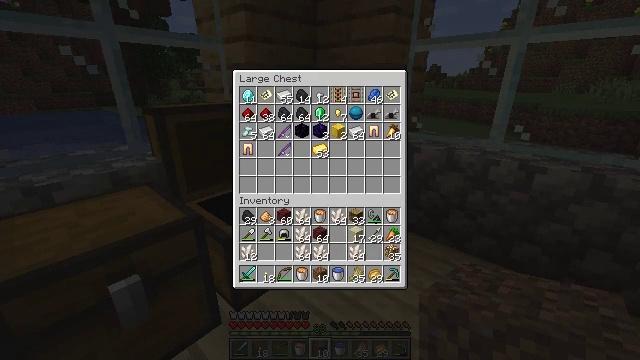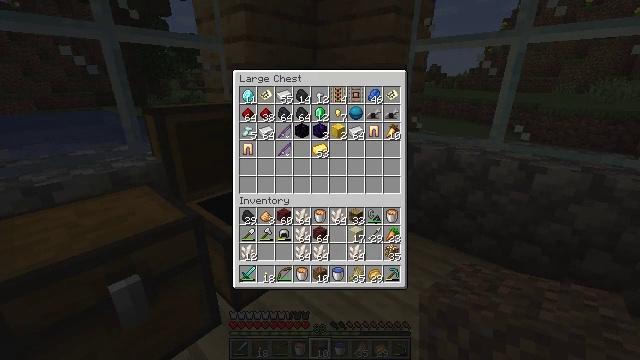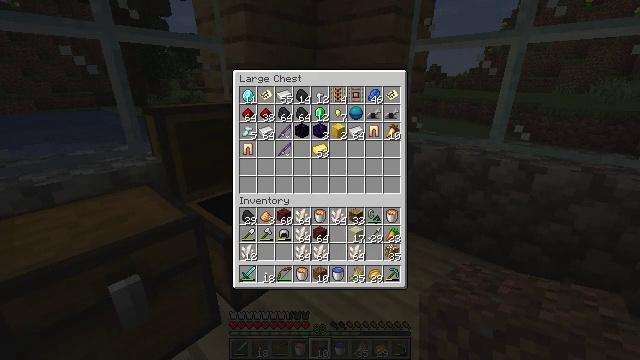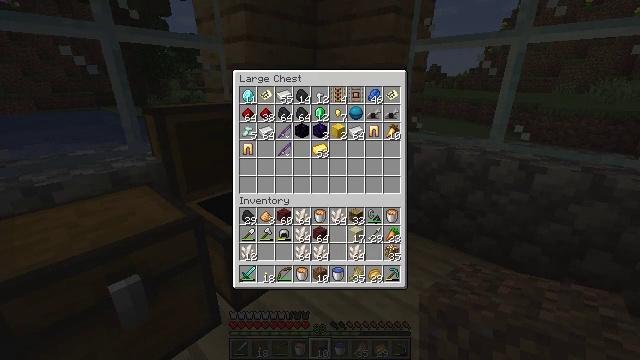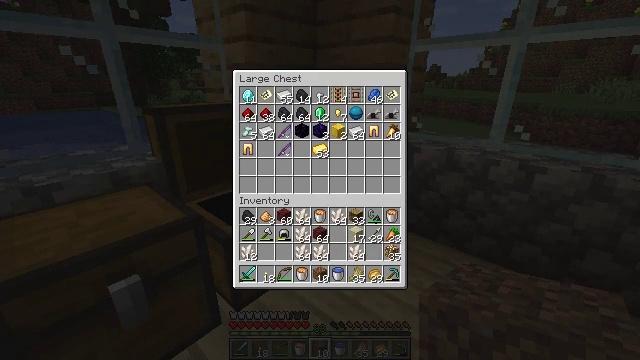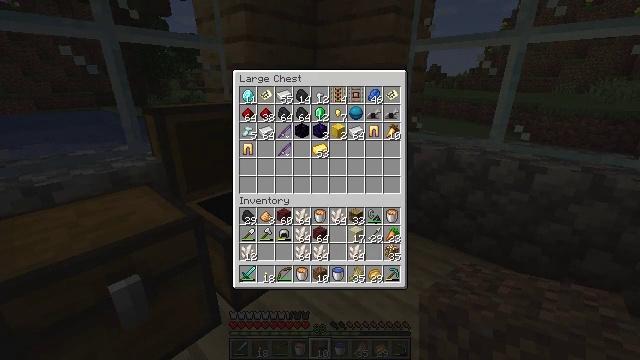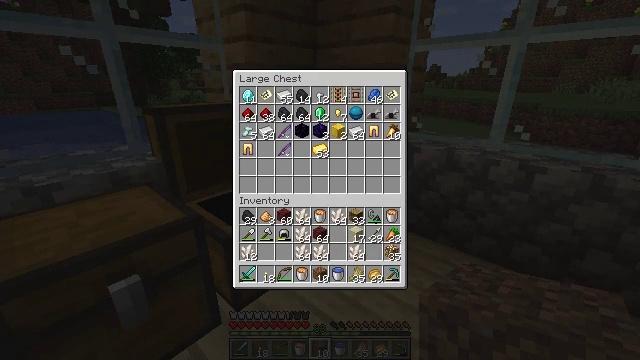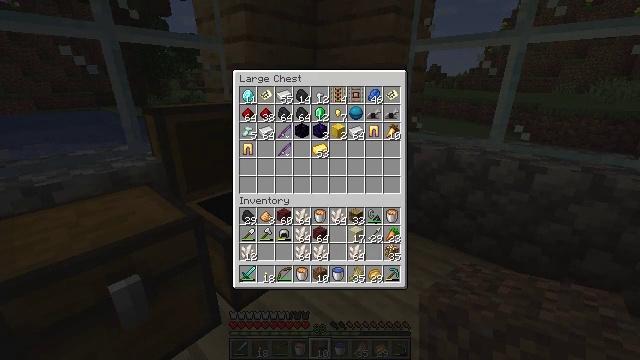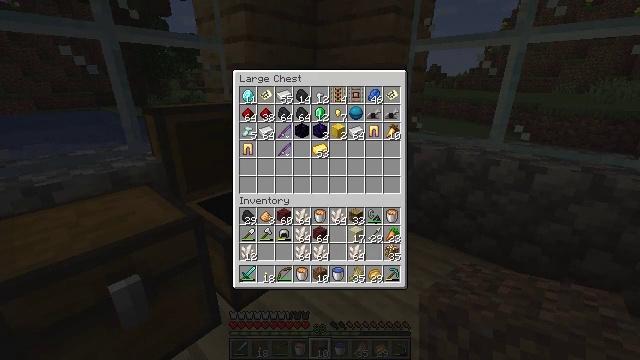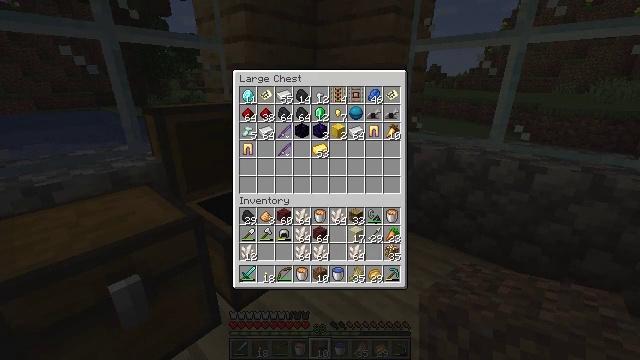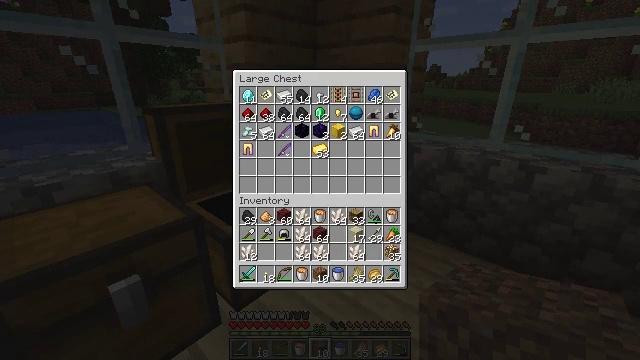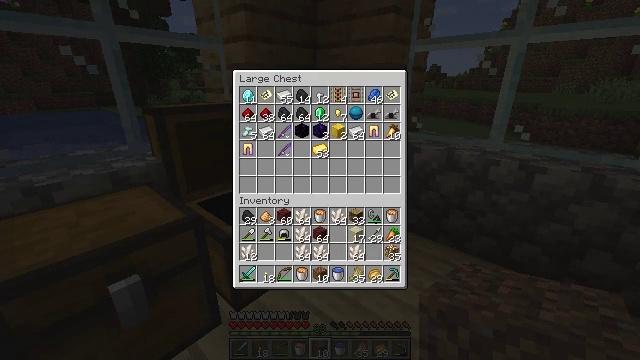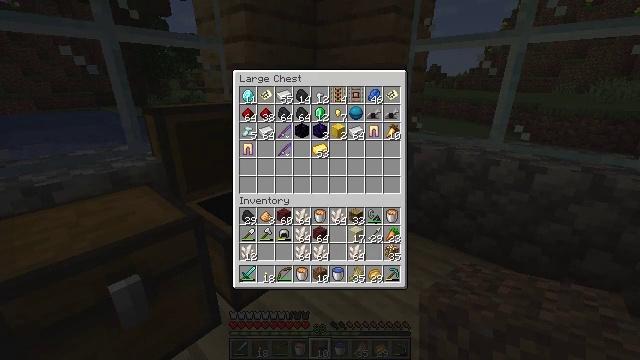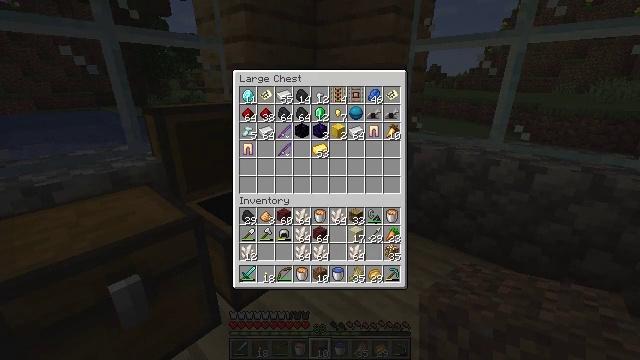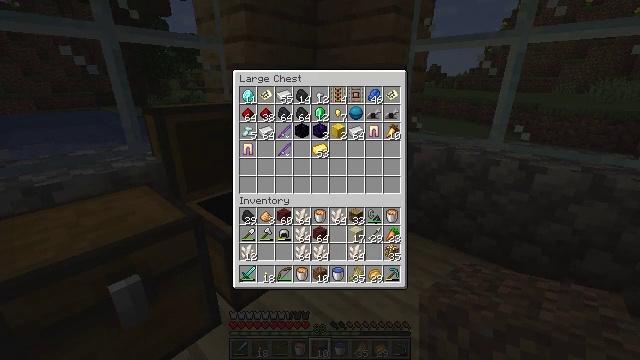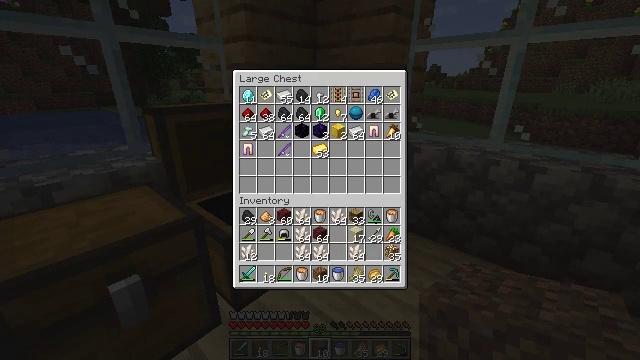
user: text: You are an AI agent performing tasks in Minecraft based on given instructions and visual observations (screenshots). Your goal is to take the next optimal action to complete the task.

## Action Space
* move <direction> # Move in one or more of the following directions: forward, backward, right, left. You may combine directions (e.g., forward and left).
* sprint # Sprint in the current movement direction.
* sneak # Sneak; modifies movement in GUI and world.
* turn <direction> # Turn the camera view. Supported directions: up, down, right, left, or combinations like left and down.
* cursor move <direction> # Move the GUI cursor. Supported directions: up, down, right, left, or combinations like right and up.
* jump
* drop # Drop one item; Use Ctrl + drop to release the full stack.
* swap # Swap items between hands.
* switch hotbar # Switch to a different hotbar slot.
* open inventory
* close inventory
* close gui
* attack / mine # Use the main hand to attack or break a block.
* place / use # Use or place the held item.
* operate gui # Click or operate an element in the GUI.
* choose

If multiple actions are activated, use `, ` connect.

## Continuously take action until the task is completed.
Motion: motion action
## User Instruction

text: Open the crafting table to create a quartz block from nether quartz.
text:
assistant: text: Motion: no_op
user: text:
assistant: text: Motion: no_op
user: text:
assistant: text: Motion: no_op
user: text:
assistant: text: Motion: no_op
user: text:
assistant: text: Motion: no_op
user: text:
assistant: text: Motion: no_op
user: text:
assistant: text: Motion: no_op
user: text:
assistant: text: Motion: no_op
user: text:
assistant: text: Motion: no_op
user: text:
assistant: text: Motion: no_op
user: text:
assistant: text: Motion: no_op
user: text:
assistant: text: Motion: no_op
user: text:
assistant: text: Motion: no_op
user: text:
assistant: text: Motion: no_op
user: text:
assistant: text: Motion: no_op
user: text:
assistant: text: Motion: no_op
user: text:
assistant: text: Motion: no_op
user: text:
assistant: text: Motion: no_op
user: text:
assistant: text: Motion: no_op
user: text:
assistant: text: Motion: no_op
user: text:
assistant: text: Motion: no_op
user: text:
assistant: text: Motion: cursor move right
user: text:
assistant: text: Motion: cursor move right and down
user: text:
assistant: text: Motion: cursor move right and down
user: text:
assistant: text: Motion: cursor move right and down
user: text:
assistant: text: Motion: no_op
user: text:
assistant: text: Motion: cursor move left
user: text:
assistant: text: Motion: cursor move left
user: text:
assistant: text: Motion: no_op
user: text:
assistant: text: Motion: no_op